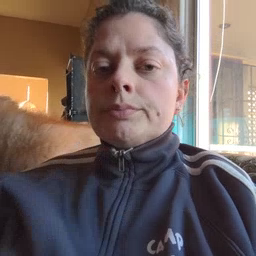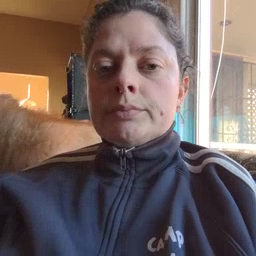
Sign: drop